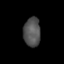
Tissue: skin
Cell type: Epithelial cells
Senescence score: 0.2456
Nuclear area (px): 490
Mean DAPI intensity: 81.882